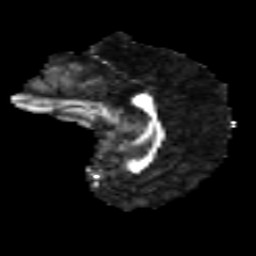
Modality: FA
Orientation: sagittal
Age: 15
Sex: male
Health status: ill
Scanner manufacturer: ge
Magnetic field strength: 3 T
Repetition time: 6.752 s
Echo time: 0.079 s